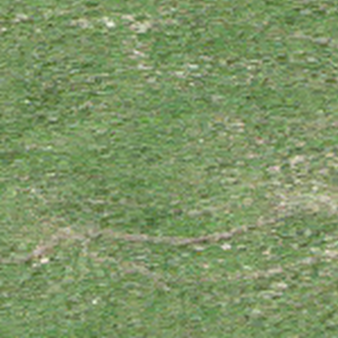
Label: other